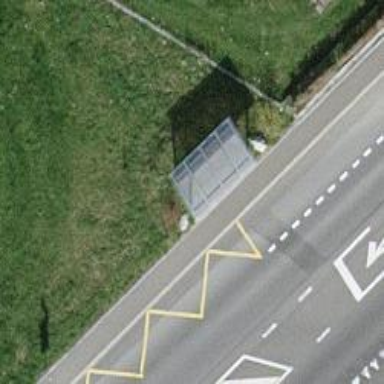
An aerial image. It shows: Bus stop with platform for public transport.